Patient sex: M
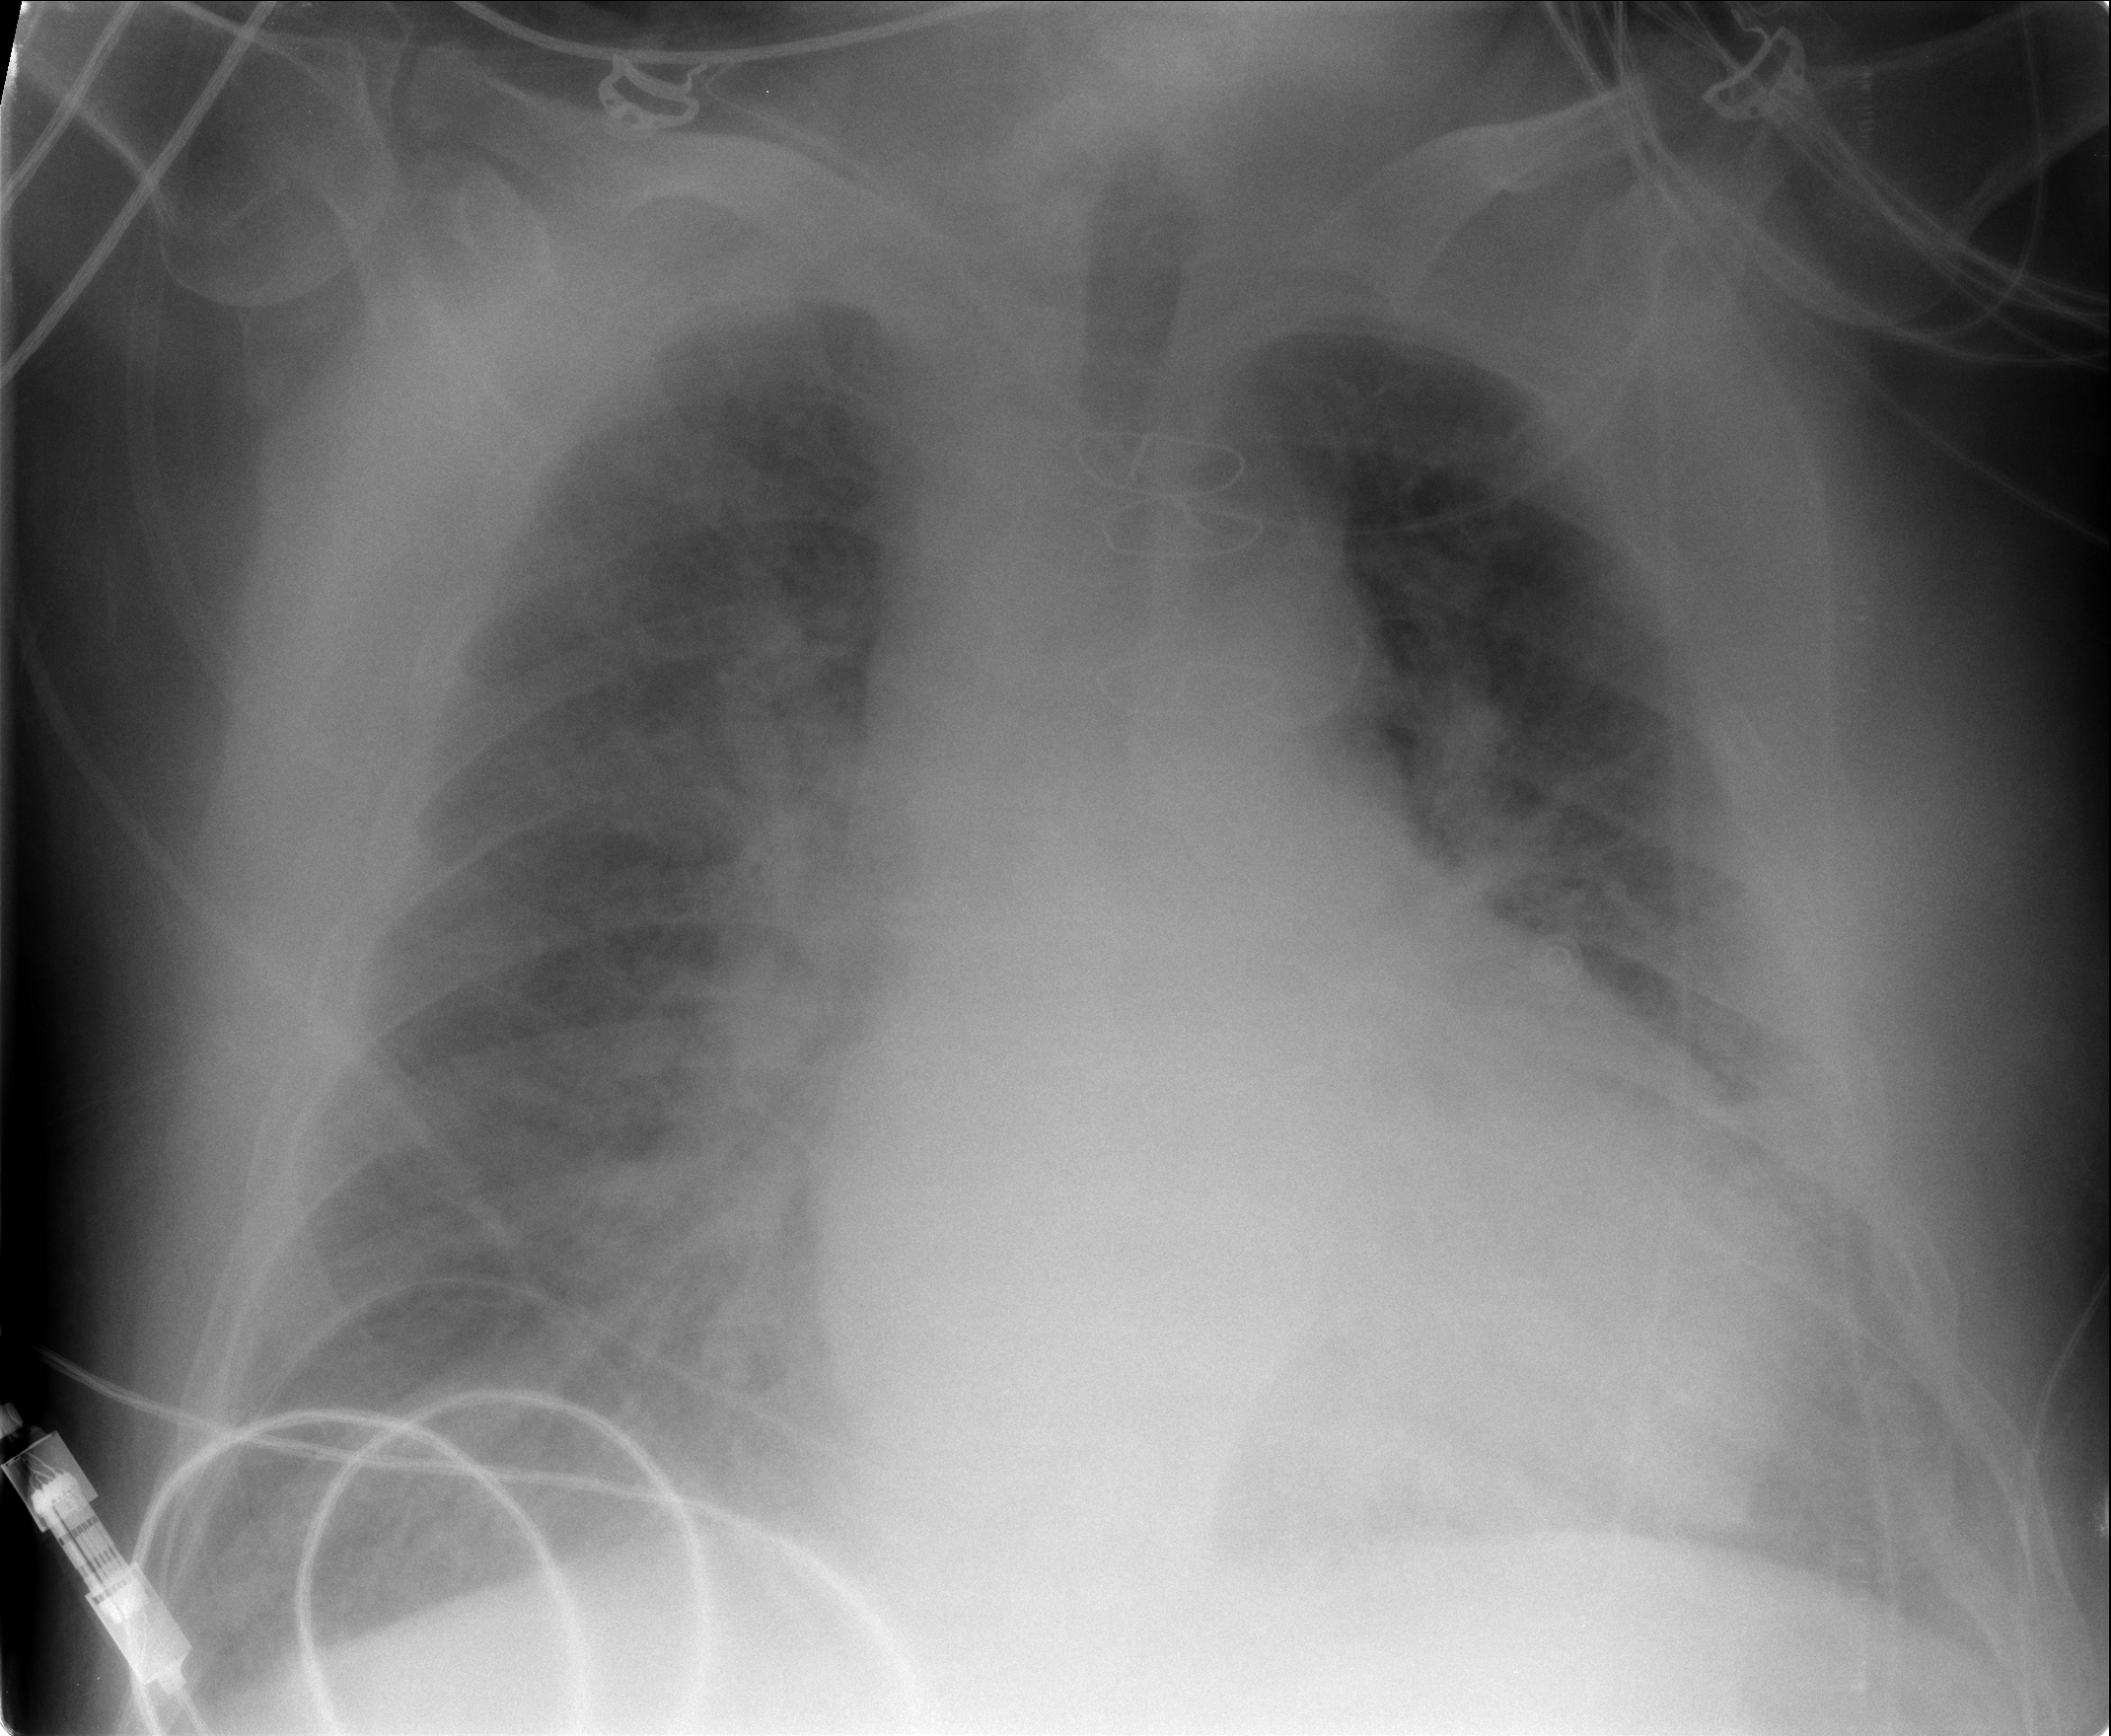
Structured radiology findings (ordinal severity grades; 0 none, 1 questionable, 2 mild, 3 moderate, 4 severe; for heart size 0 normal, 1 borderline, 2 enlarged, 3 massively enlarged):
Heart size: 2
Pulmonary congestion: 3
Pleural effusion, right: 0
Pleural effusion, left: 0
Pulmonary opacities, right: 0
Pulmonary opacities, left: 0
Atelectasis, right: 0
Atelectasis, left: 0